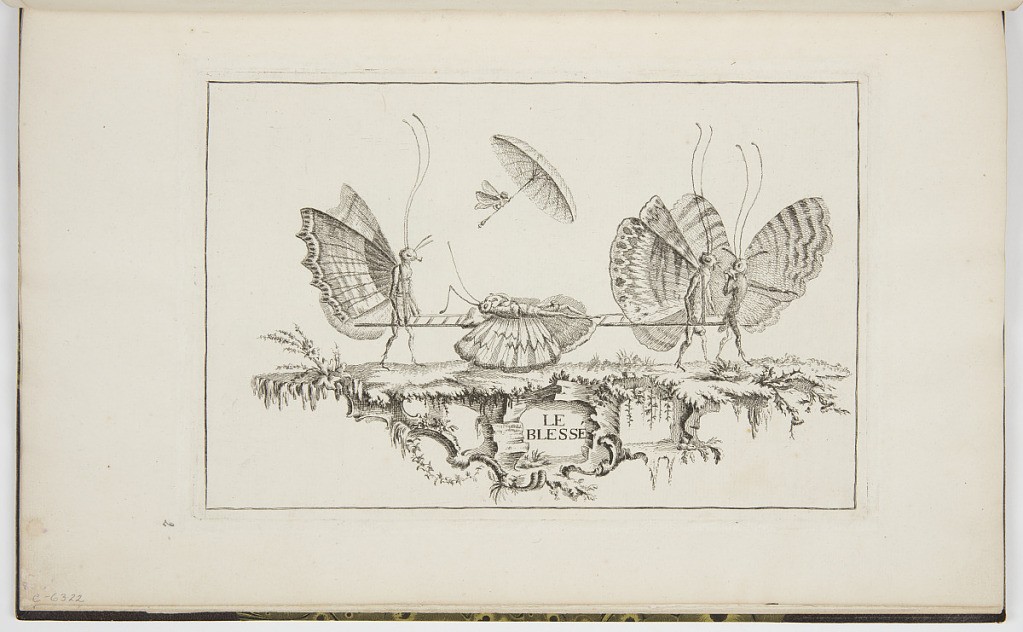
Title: Le Blessé
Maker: Charles-Germain de Saint-Aubin, French, 1721–1786
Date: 1753-1757
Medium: Etching on laid paper
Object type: Bound print
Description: An injured butterfly is shown lying in the middle of a stretcher carried by two butterflies (one on the left and one right). Another butterfly walks beside the butterfly carrying the stretcher on the right. A small butterfly with a parasol or umbrella flies above the injured butterfly. The area underneath the ground they walk on is shown at the bottom of the composition, and the words "LE BLESSÉ" are printed in black at the bottom center. The plate is not signed or numbered.